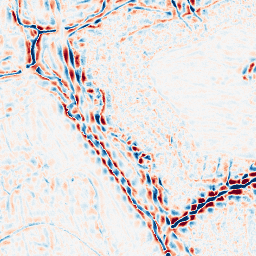
Category: wavelet
Decomposition family: wavelet_biorthogonal
Decomposition parameters: wavelet: bior5.5
level: 3
Upsampling method: quartic
Upsampling parameters: scale: 2
Upsampling scale: 2